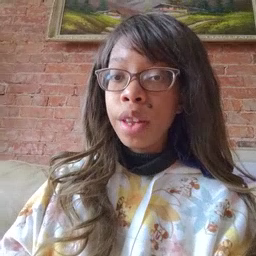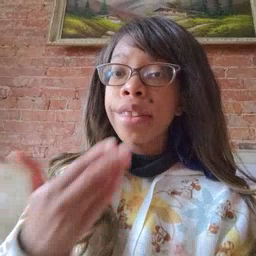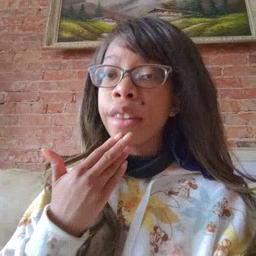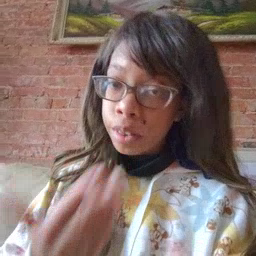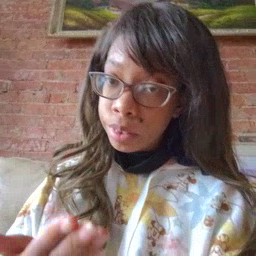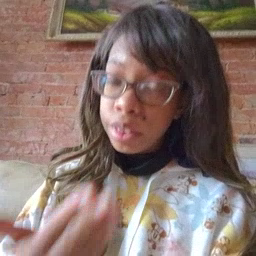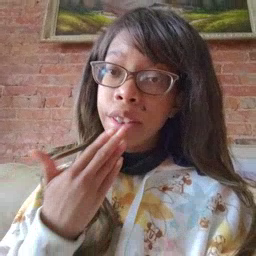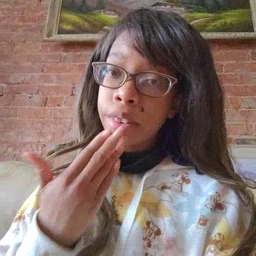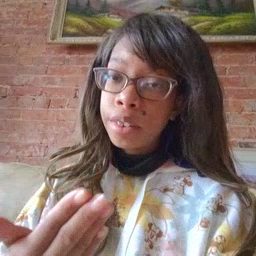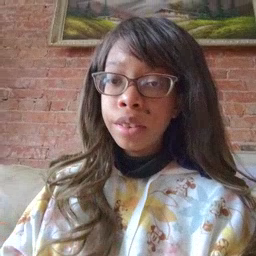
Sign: thankyou